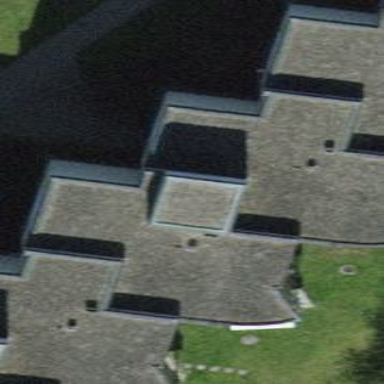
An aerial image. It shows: Flat roofed apartment building.